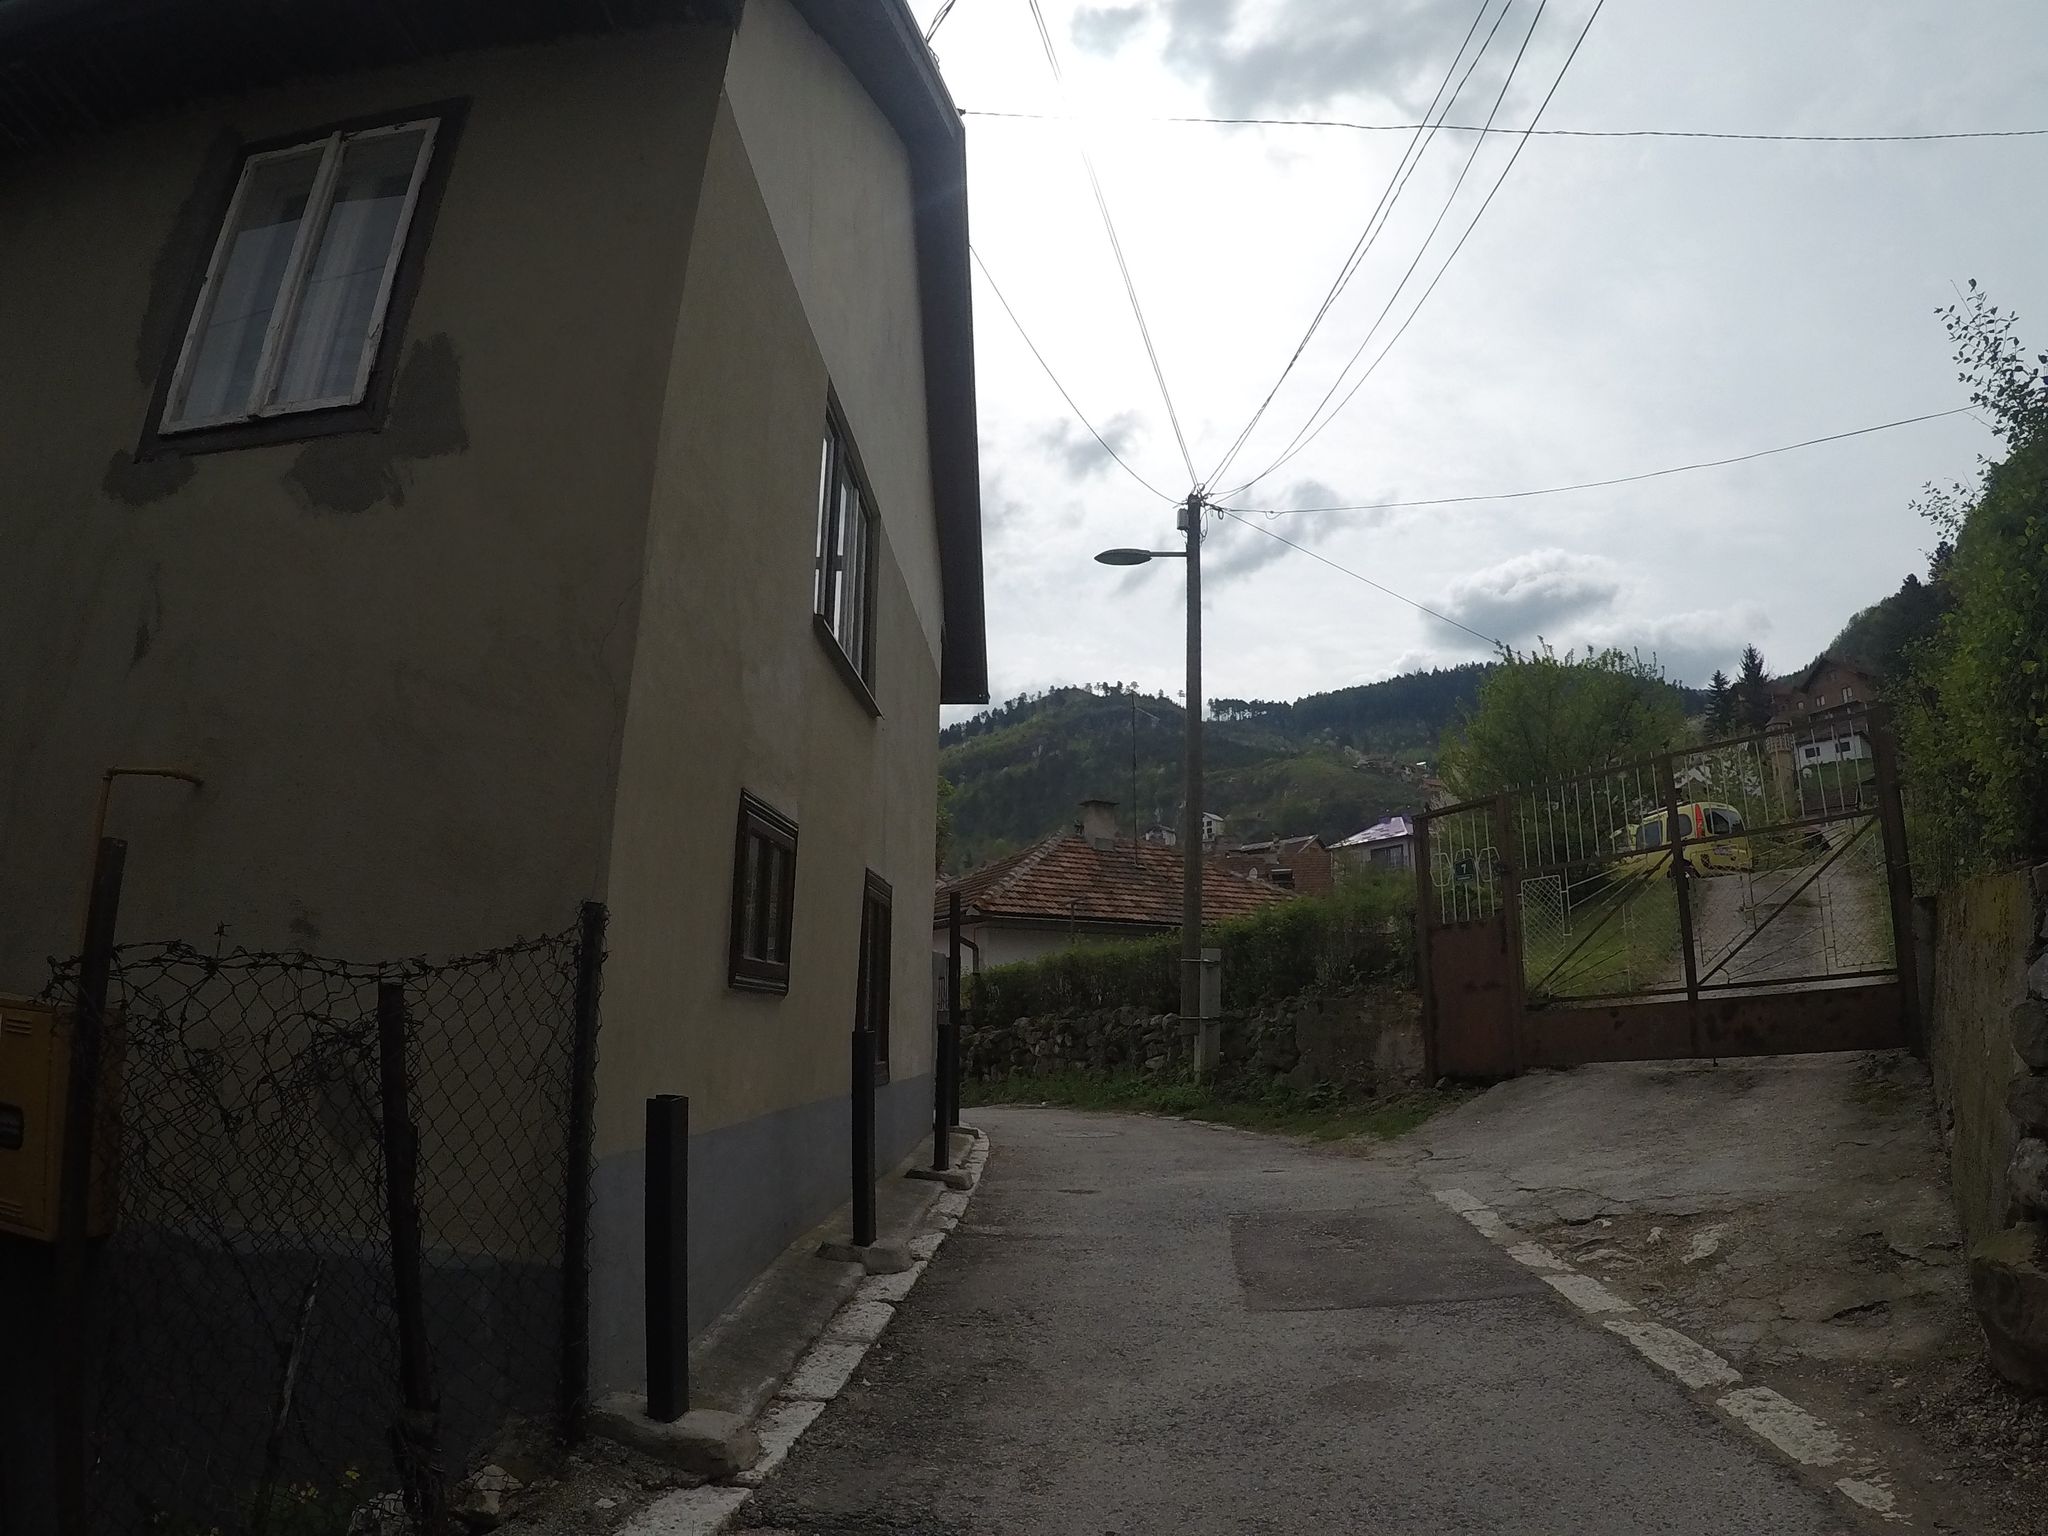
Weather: cloudy
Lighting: day
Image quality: good
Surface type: walking surface
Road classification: steps, living_street
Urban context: urban centre
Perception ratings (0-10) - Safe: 2.98, Lively: 6.33, Beautiful: 8.04, Boring: 6.39, Depressing: 6.69, Wealthy: 1.71